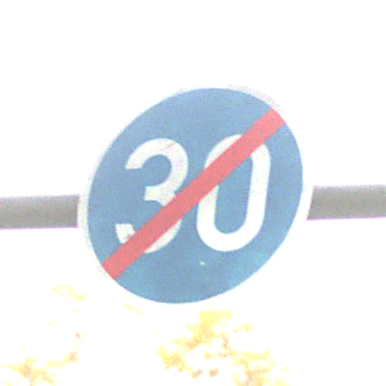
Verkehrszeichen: EndeMindestgeschwindigkeit
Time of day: MorningAfternoon
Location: Outdoor (Nature)
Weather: Overcast
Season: Autumn
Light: Natural